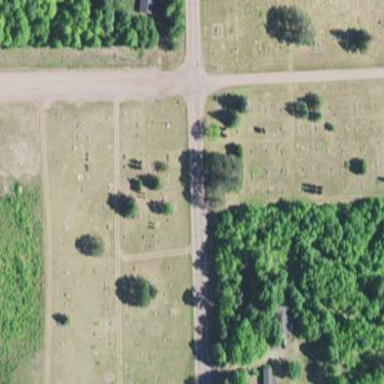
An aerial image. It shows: Cemetery.